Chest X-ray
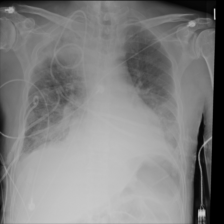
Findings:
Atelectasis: negative
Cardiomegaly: negative
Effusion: negative
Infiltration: negative
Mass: negative
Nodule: negative
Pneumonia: negative
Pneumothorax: negative
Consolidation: negative
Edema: negative
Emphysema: negative
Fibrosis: negative
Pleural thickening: negative
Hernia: negative